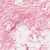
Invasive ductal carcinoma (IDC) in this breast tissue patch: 0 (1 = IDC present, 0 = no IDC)